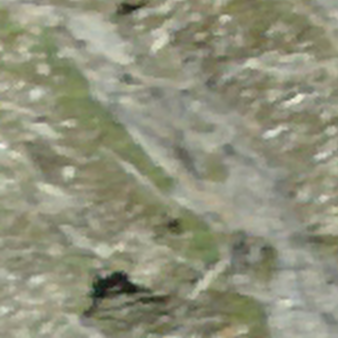
Label: other